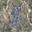
Label: 8